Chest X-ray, PA view. Patient: 34 years old, sex M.
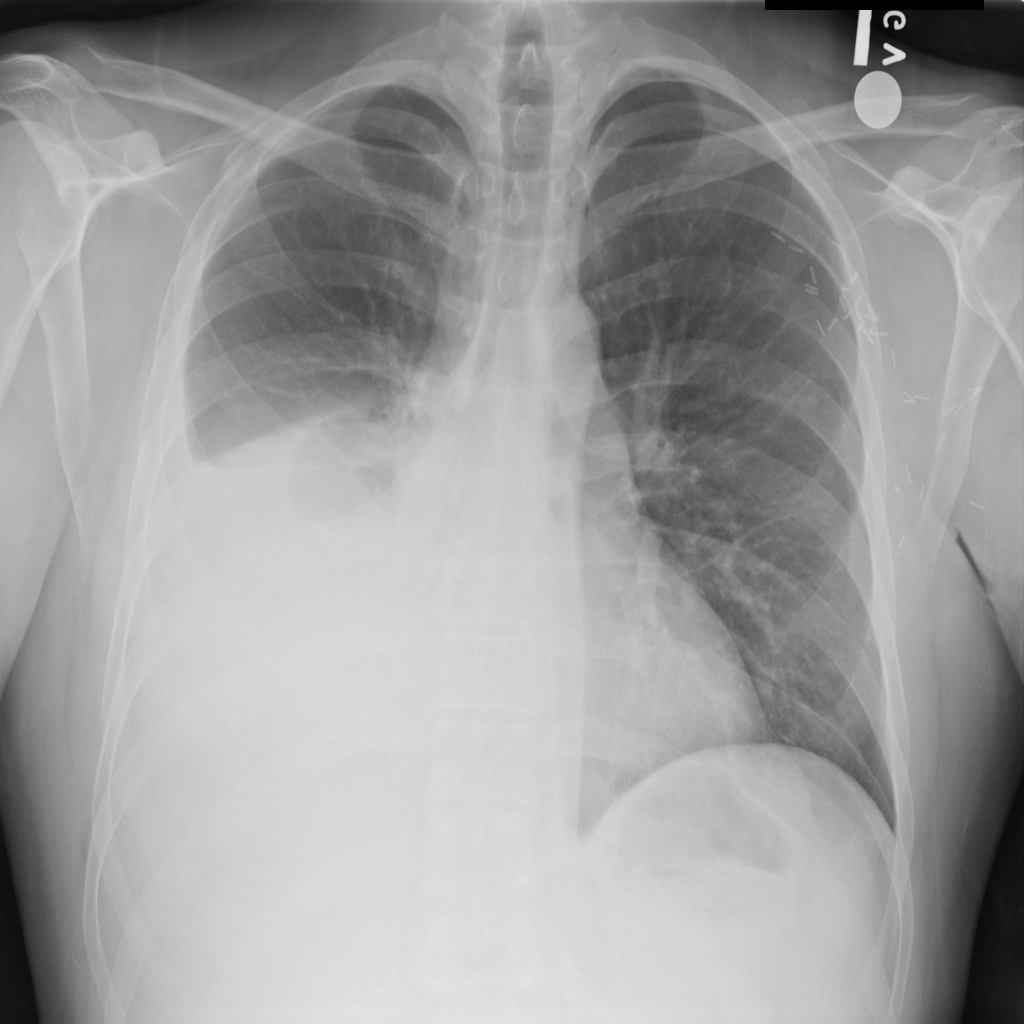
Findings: Effusion